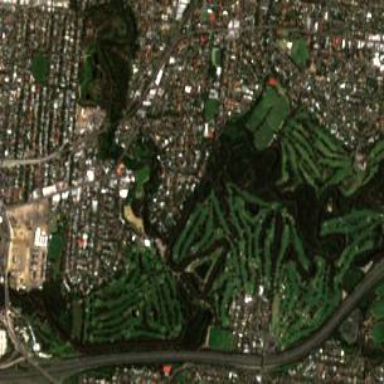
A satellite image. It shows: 18-hole golf course.